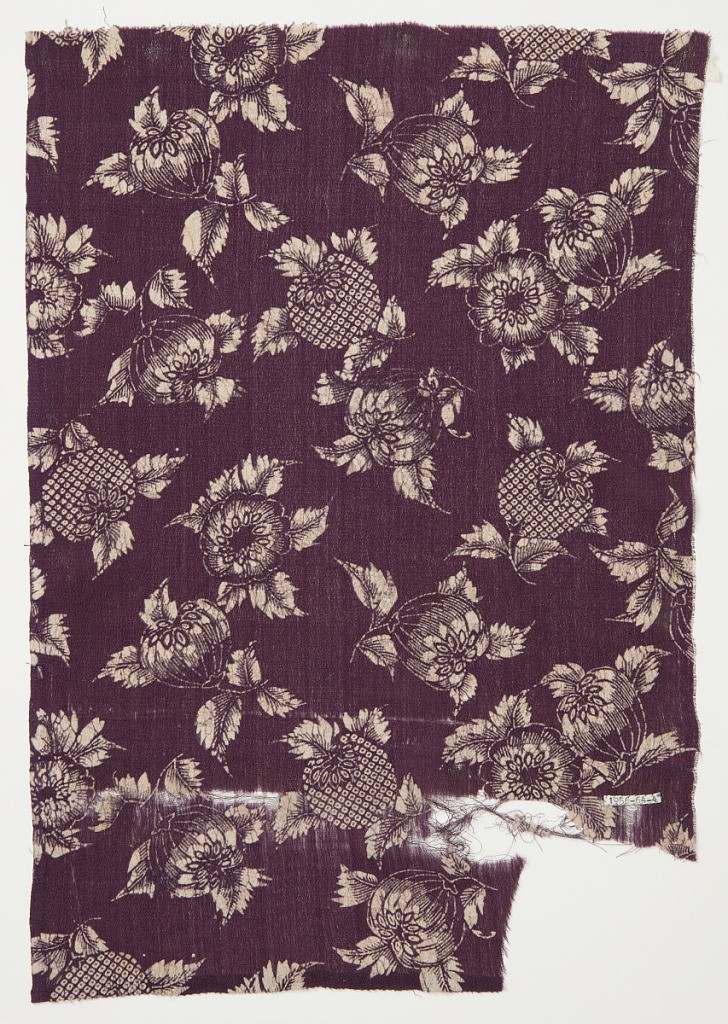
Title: Textile
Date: late 18th century
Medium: silk Technique: stencil resist (katazome) on plain weave crepe
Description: Design of scattered fruits in white showing crackle of paste reserve on a dark purple ground.